Chest X-ray:
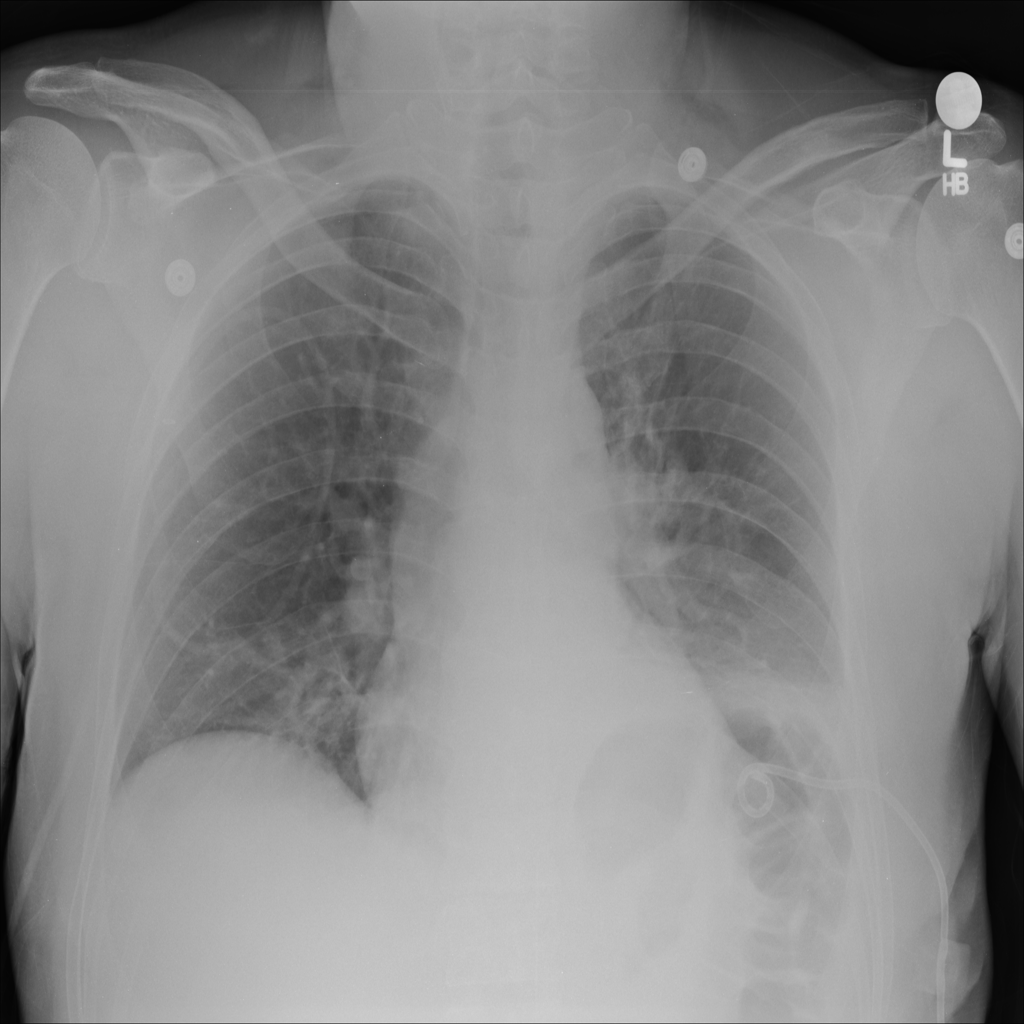
Findings: Consolidation, Effusion
No abnormal finding: no